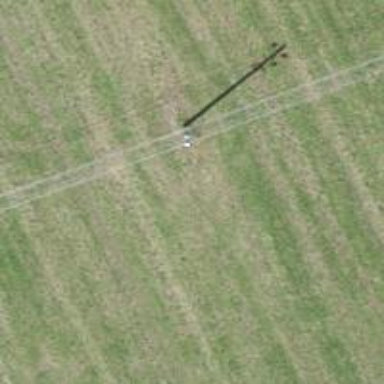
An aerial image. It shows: Power pole.